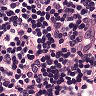
Metastatic tissue present: no